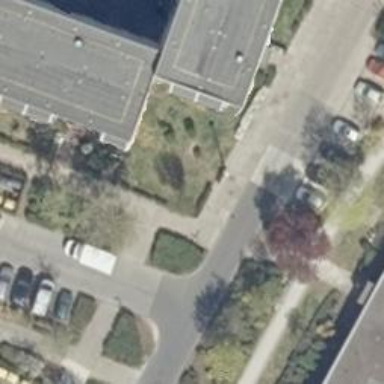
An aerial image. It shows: Unmarked crossing on the road.